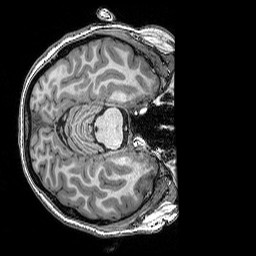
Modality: T1w
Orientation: axial
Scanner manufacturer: siemens
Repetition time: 2.5 s
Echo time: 0.00348 s